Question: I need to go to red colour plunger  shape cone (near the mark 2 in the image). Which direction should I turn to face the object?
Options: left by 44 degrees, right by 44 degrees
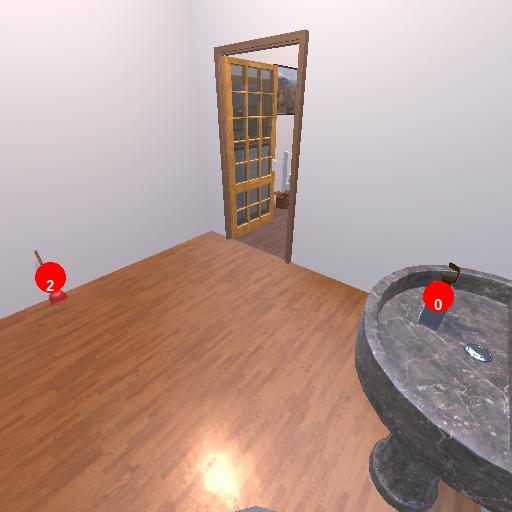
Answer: left by 44 degrees